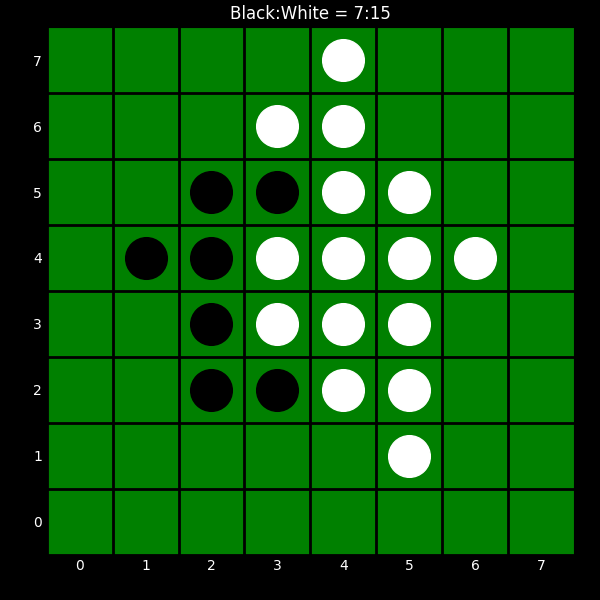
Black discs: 7
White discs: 15